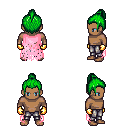
a pixel art fantasy rpg character, male body template, human, dark skin, pink tattered cape, metal pants, green short topknot hairstyle, gold gloves, four views (front, back, left, right), 2x2 character sprite sheet, small pixel art, hard edges, no anti-aliasing